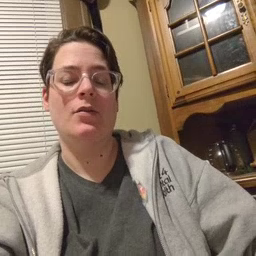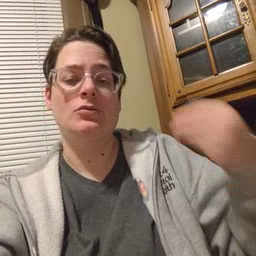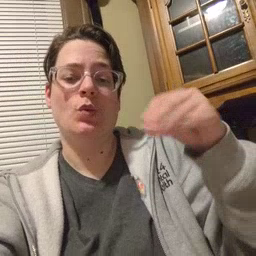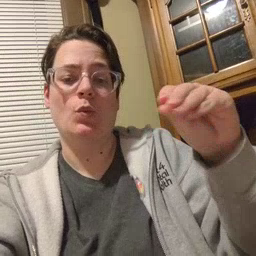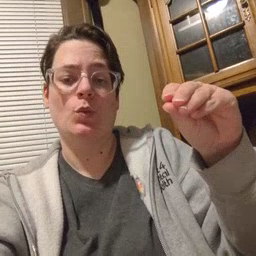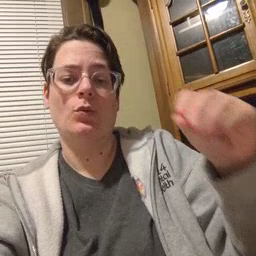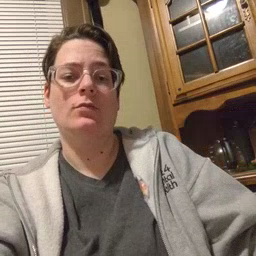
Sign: store